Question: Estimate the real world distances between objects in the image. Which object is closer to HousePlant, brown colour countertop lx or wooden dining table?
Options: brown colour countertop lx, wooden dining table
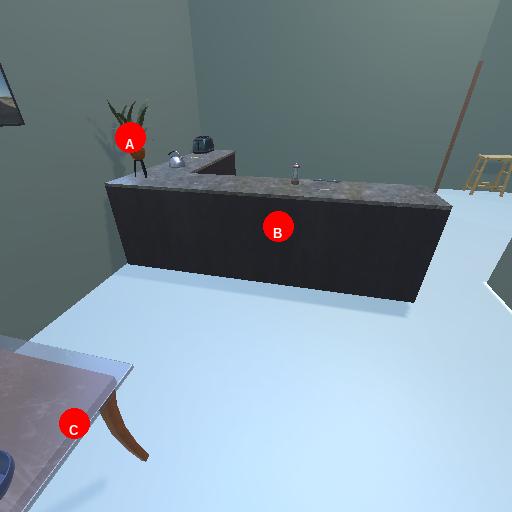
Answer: brown colour countertop lx